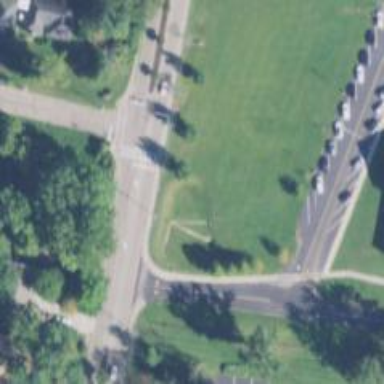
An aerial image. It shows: Footway with marked crossing.